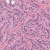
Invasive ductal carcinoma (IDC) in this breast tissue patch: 1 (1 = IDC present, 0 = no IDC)